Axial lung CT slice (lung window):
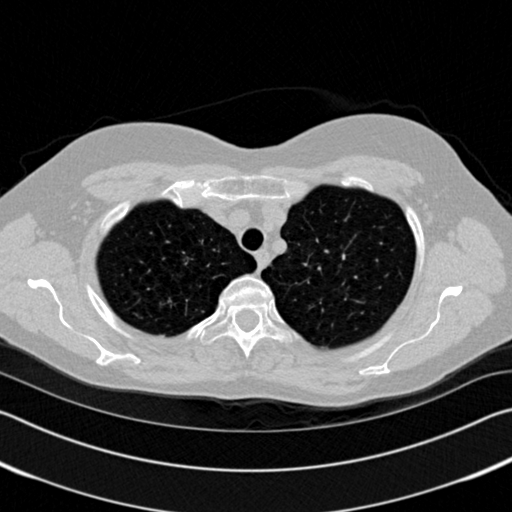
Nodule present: no